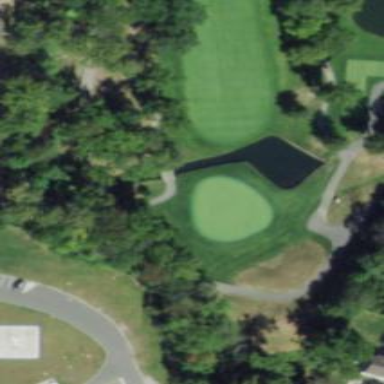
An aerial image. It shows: Area of rough grass used for golf.